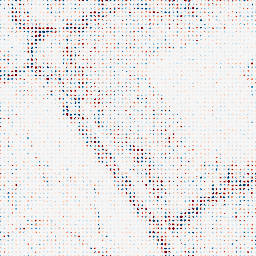
Category: wavelet
Decomposition family: wavelet_biorthogonal
Decomposition parameters: wavelet: bior5.5
level: 2
Upsampling method: sinc_blackman
Upsampling parameters: scale: 8
kernel_size: 4
Upsampling scale: 8